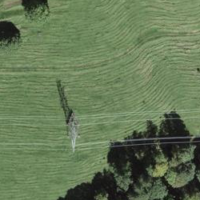
EUNIS habitat code: 25
Species observed at this site:
Vicia sepium
Plantago media
Saxifraga rotundifolia